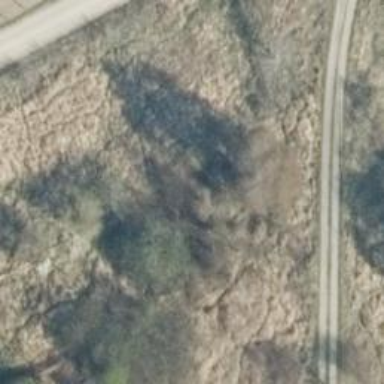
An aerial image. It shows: Abandoned railway.